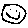
Label: smiley face